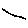
Label: line